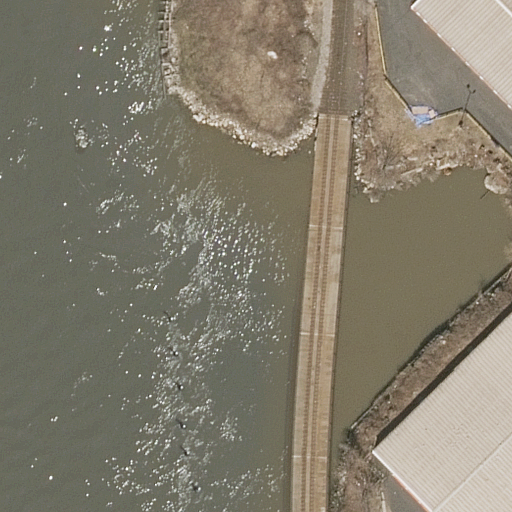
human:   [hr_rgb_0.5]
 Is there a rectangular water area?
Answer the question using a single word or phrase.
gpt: no

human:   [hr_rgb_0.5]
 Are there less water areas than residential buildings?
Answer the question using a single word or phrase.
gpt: yes

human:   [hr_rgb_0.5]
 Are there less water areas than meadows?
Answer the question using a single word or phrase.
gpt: no

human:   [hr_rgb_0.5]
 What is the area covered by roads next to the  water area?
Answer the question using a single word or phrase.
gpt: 0m2

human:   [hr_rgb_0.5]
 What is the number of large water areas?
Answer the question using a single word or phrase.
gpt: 1

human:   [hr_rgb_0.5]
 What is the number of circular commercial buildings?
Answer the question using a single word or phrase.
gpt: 0

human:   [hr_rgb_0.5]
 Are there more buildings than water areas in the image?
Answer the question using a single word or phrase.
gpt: yes

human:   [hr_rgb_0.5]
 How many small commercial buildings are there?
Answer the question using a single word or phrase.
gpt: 0

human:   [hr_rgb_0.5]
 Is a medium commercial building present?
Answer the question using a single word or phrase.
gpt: no

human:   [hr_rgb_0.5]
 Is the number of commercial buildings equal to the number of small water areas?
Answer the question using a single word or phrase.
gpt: yes

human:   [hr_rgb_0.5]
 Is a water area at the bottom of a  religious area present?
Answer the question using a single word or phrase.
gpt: no

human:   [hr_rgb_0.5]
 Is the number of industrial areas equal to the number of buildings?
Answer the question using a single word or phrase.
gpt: no

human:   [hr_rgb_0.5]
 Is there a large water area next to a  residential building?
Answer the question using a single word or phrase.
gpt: yes

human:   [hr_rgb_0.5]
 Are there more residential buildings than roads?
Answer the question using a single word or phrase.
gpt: yes

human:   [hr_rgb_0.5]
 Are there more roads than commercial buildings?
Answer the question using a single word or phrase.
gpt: yes

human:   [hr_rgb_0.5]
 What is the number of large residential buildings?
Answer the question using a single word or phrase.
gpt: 0

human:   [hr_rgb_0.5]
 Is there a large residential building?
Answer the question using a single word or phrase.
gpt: no

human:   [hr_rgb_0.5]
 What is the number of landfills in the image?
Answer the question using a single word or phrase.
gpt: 0

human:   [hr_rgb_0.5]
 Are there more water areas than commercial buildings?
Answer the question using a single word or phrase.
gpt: yes

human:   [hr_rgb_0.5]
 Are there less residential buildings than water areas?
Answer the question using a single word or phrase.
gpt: no

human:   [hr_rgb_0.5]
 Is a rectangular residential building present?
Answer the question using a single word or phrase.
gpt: yes

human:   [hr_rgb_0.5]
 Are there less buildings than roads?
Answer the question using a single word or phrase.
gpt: no

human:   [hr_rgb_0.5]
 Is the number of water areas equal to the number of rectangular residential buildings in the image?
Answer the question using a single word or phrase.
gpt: no

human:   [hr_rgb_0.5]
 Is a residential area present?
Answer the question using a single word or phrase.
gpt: no

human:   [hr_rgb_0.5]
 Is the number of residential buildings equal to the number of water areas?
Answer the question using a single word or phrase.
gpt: no

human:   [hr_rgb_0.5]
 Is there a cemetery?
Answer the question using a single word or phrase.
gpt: no

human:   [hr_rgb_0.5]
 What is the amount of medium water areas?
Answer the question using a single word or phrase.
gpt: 0

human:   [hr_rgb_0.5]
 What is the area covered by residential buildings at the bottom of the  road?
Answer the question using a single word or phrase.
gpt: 3m2

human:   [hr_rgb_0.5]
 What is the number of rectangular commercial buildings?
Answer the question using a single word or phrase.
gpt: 0

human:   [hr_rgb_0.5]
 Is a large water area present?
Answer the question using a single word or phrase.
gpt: yes

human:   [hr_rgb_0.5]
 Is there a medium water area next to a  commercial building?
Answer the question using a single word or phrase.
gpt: no

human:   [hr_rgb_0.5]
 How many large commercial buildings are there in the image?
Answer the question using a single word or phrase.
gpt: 0

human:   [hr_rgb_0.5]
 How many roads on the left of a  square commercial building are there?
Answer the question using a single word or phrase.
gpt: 0

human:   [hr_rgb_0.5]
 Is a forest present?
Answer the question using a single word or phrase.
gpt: no

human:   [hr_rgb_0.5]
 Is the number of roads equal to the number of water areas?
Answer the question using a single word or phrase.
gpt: yes

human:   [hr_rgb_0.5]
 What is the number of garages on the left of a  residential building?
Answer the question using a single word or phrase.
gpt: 0